Question: In the following picture we see that RealFloat is an instance of Floating, which in turn is an instance of Fractional etc...
For any type class in Haskell how can we find all the "parents" ?

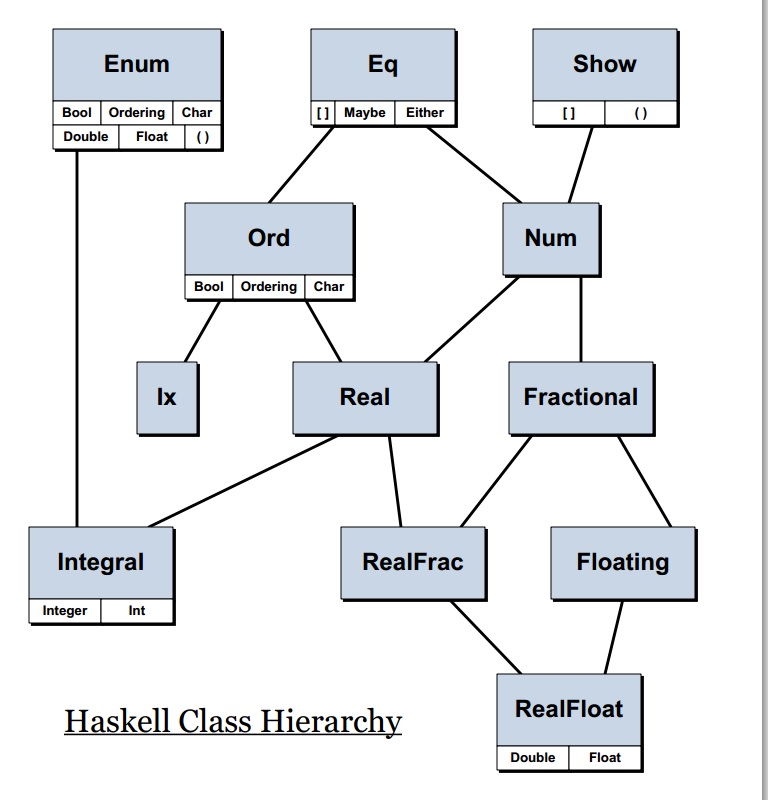
Answer: Just use the ghci interpreter. To demonstrate your example:
'''
l> :i RealFloat
class (RealFrac a, Floating a) => RealFloat a where
floatRadix :: a -> Integer
floatDigits :: a -> Int
.....
instance Floating Float -- Defined in 'GHC.Float'
instance Floating Double -- Defined in 'GHC.Float'
l> :i Floating
class Fractional a => Floating a where
pi :: a
exp :: a -> a
.....
'''
From the above example, you can see how 'RealFloat' is related to 'RealFrac' and 'Floating' and how 'Floating' is related to 'Fractional'.